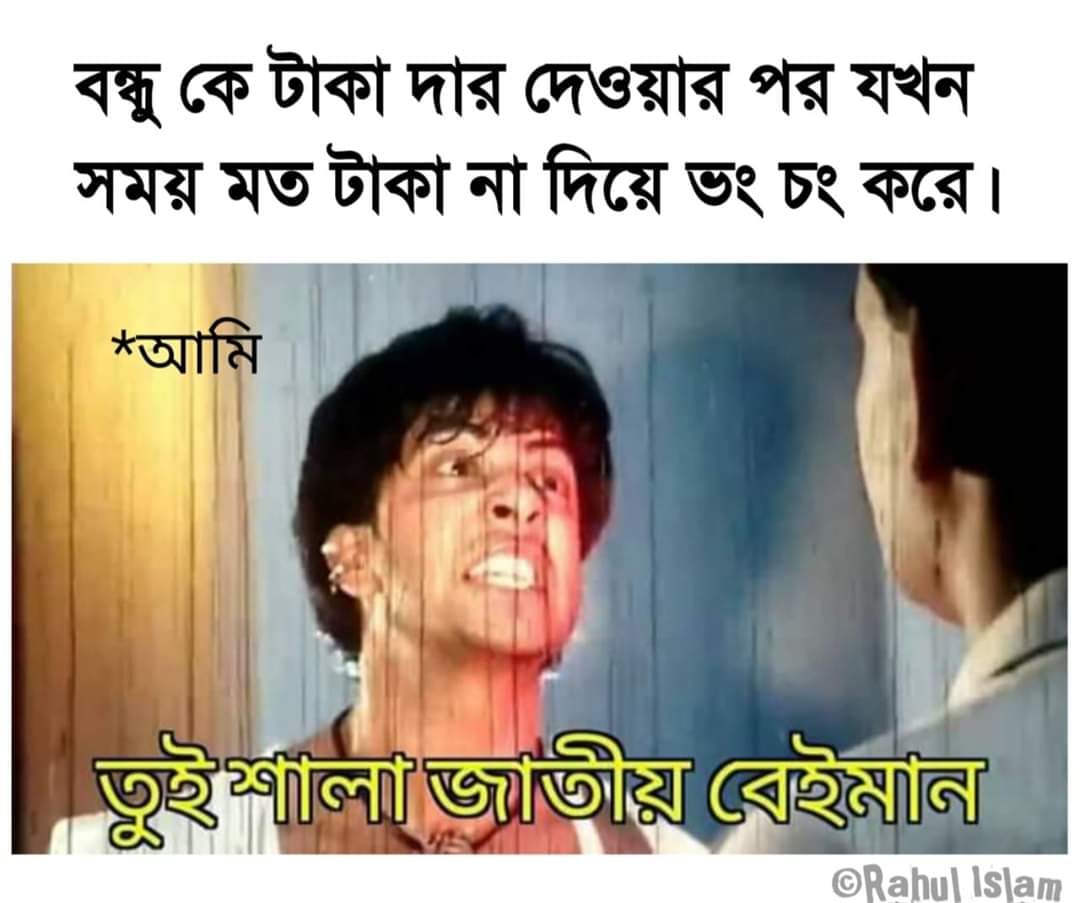
Caption: বন্ধু কে টাকা দার দেওয়ার পর যখন সময় মত টাকা না দিয়ে ভং চং করে ।    *আমি     তুই শালা জাতীয় বেইমান
Label: hate